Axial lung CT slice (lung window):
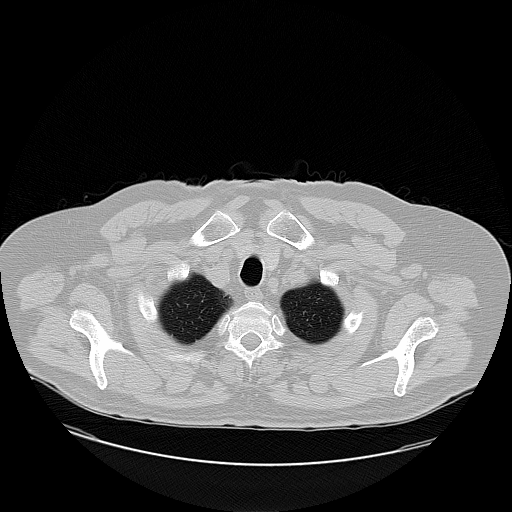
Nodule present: no